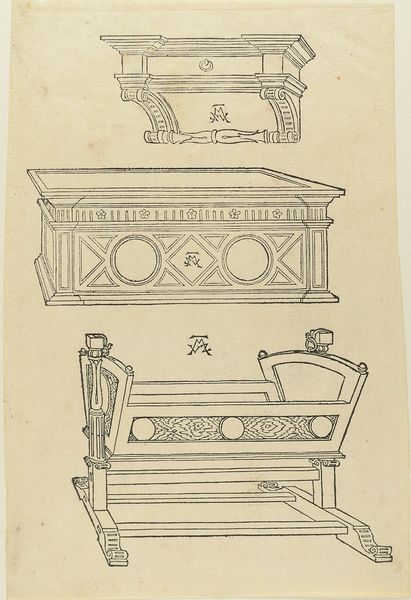
Titel: Möbelentwürfe
Künstler: Michael Zimmermann
Standort: Hamburg
Institution: Museum für Kunst und Gewerbe Hamburg
Schlagwörter: dreieck, holz, schwarz, zeichnung, muster, ornament, möbel, signatur, renaissance, kreis, holzschnitt, grafik, graphik, signiert, pilaster, fotografie, photographie, truhe, druckgraphik, schwarzweiss, druckgrafik, buchstaben, kiste, entwurf, altar, kasten, kunstgewerbe, fries, gesims, konstruktion, plan, konsole, kunsthandwerk, aufsatz, wiege, olan, kinderbett, reproduktionen, industriedesign, druckerzeugnisse, büttenpapier, ornamentstich, vorlageblätter